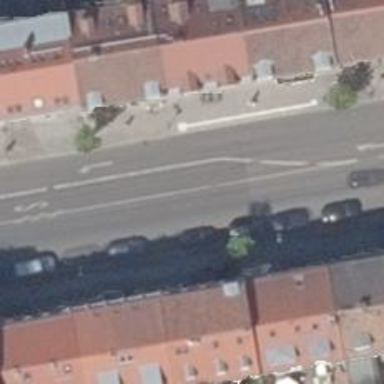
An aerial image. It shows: Residential road with asphalt surface and tram embedded rails. Both sidewalks have sett surface. There is parking lane on the right side of the road.